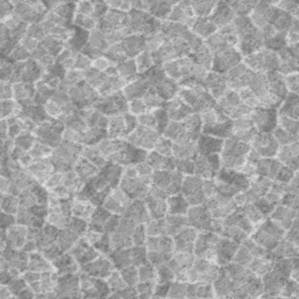
Label: frost